Interaction volume radius: 10 \u00c5
Interaction volume height: 10 \u00c5
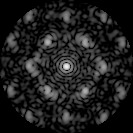
Disorder parameter: 0.4636